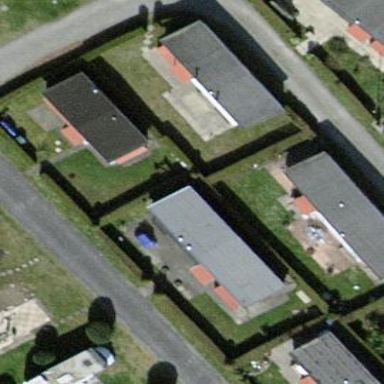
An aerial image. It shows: Static caravan building.